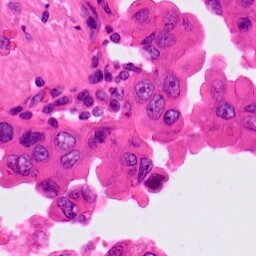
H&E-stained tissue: Lung